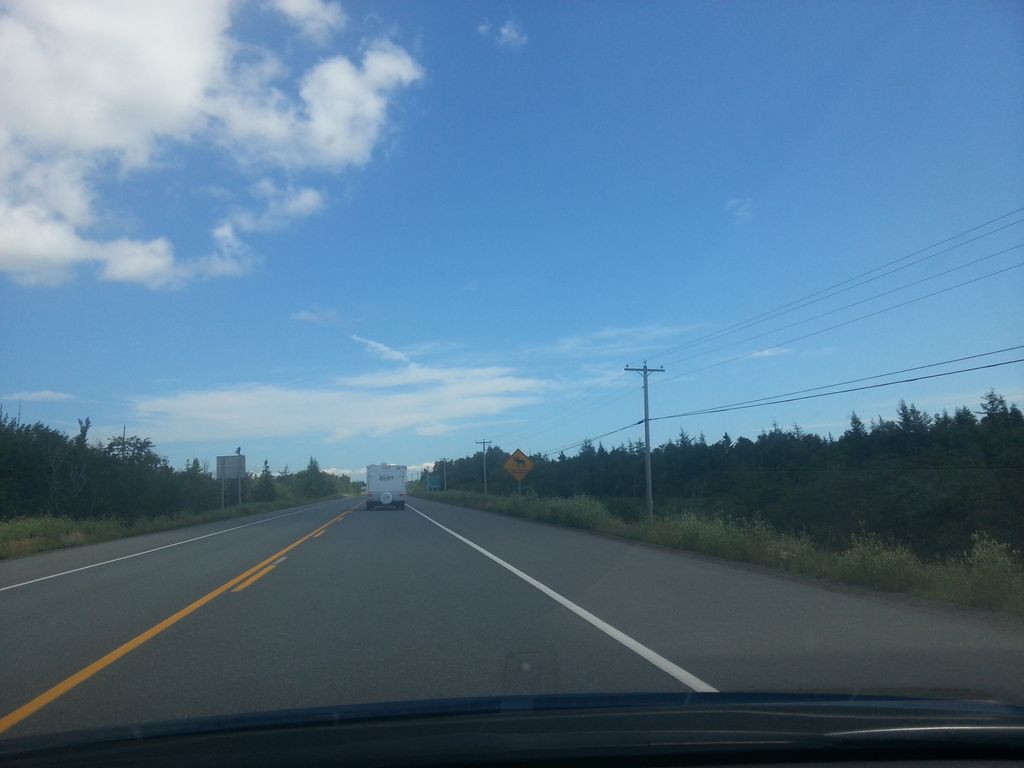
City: charlottetown